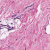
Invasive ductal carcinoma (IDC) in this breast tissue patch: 0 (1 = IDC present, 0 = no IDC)